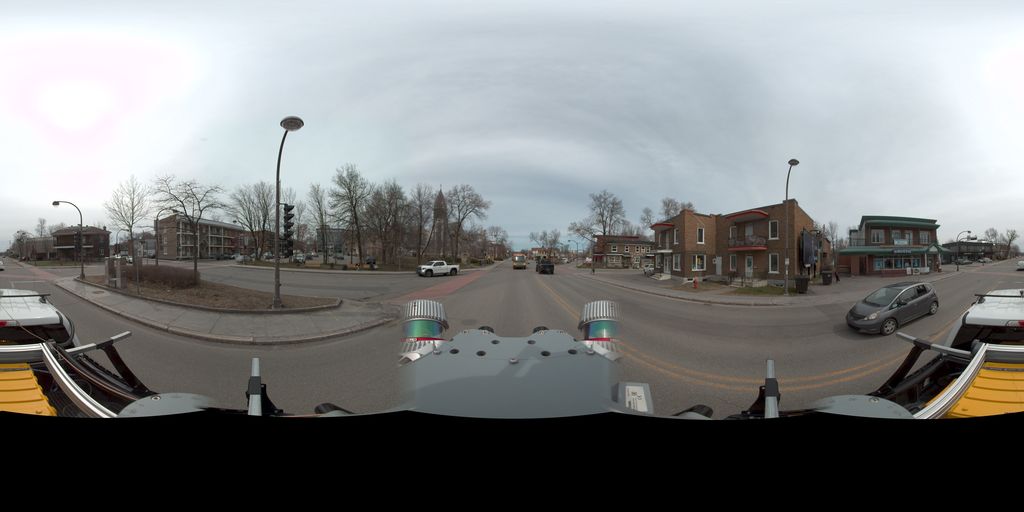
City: quebec_city